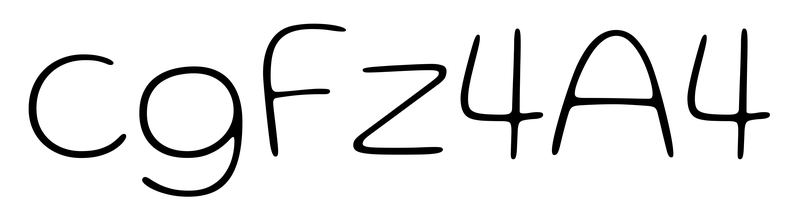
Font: Gluten_Thin